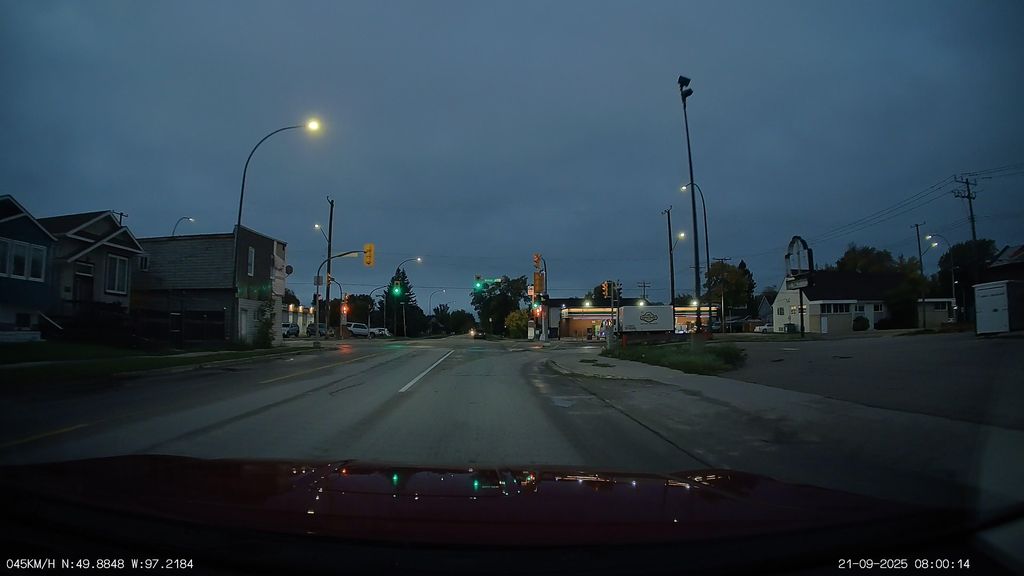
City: winnipeg